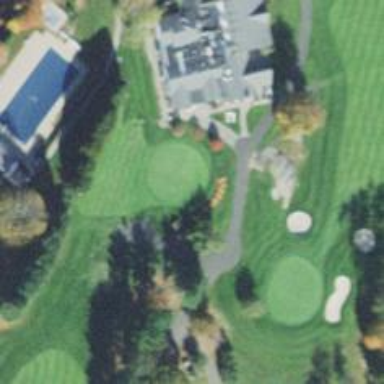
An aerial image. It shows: Path for both roads and golfers.